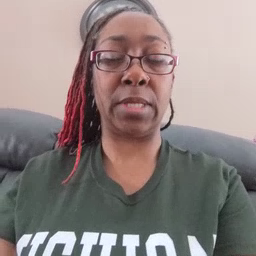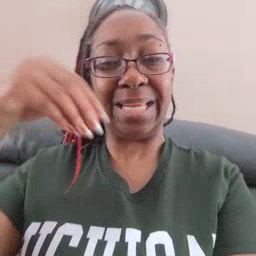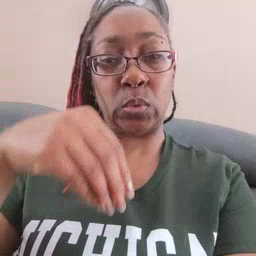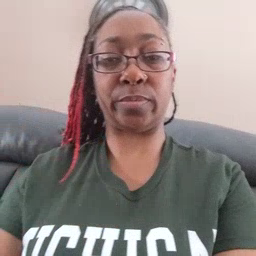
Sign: into